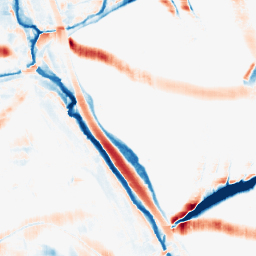
Category: morphological
Decomposition family: morphological_rect
Decomposition parameters: operation: average
width: 20
height: 20
Upsampling method: bilinear
Upsampling parameters: scale: 4
Upsampling scale: 4